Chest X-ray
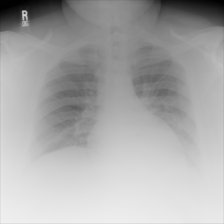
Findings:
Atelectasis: negative
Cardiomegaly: negative
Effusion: negative
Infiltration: negative
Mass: negative
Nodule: negative
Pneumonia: negative
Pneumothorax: negative
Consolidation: positive
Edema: negative
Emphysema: negative
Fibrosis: negative
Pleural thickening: negative
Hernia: negative